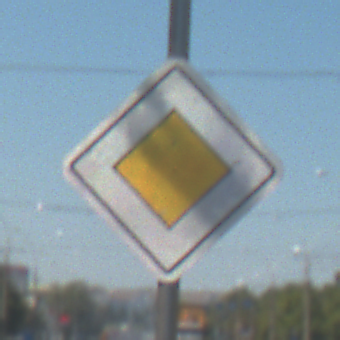
Verkehrszeichen: Vorfahrtsstrasse
Umgebung: Outdoor, Urban
Tageszeit: Midday
Wetter: Clear
Licht: Natural
Jahreszeit: NotSpecified
Kontrast: HighContrast